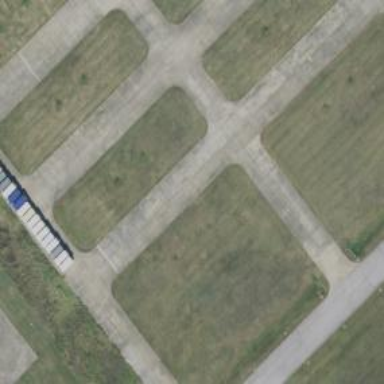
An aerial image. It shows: Image of helipad at airport.